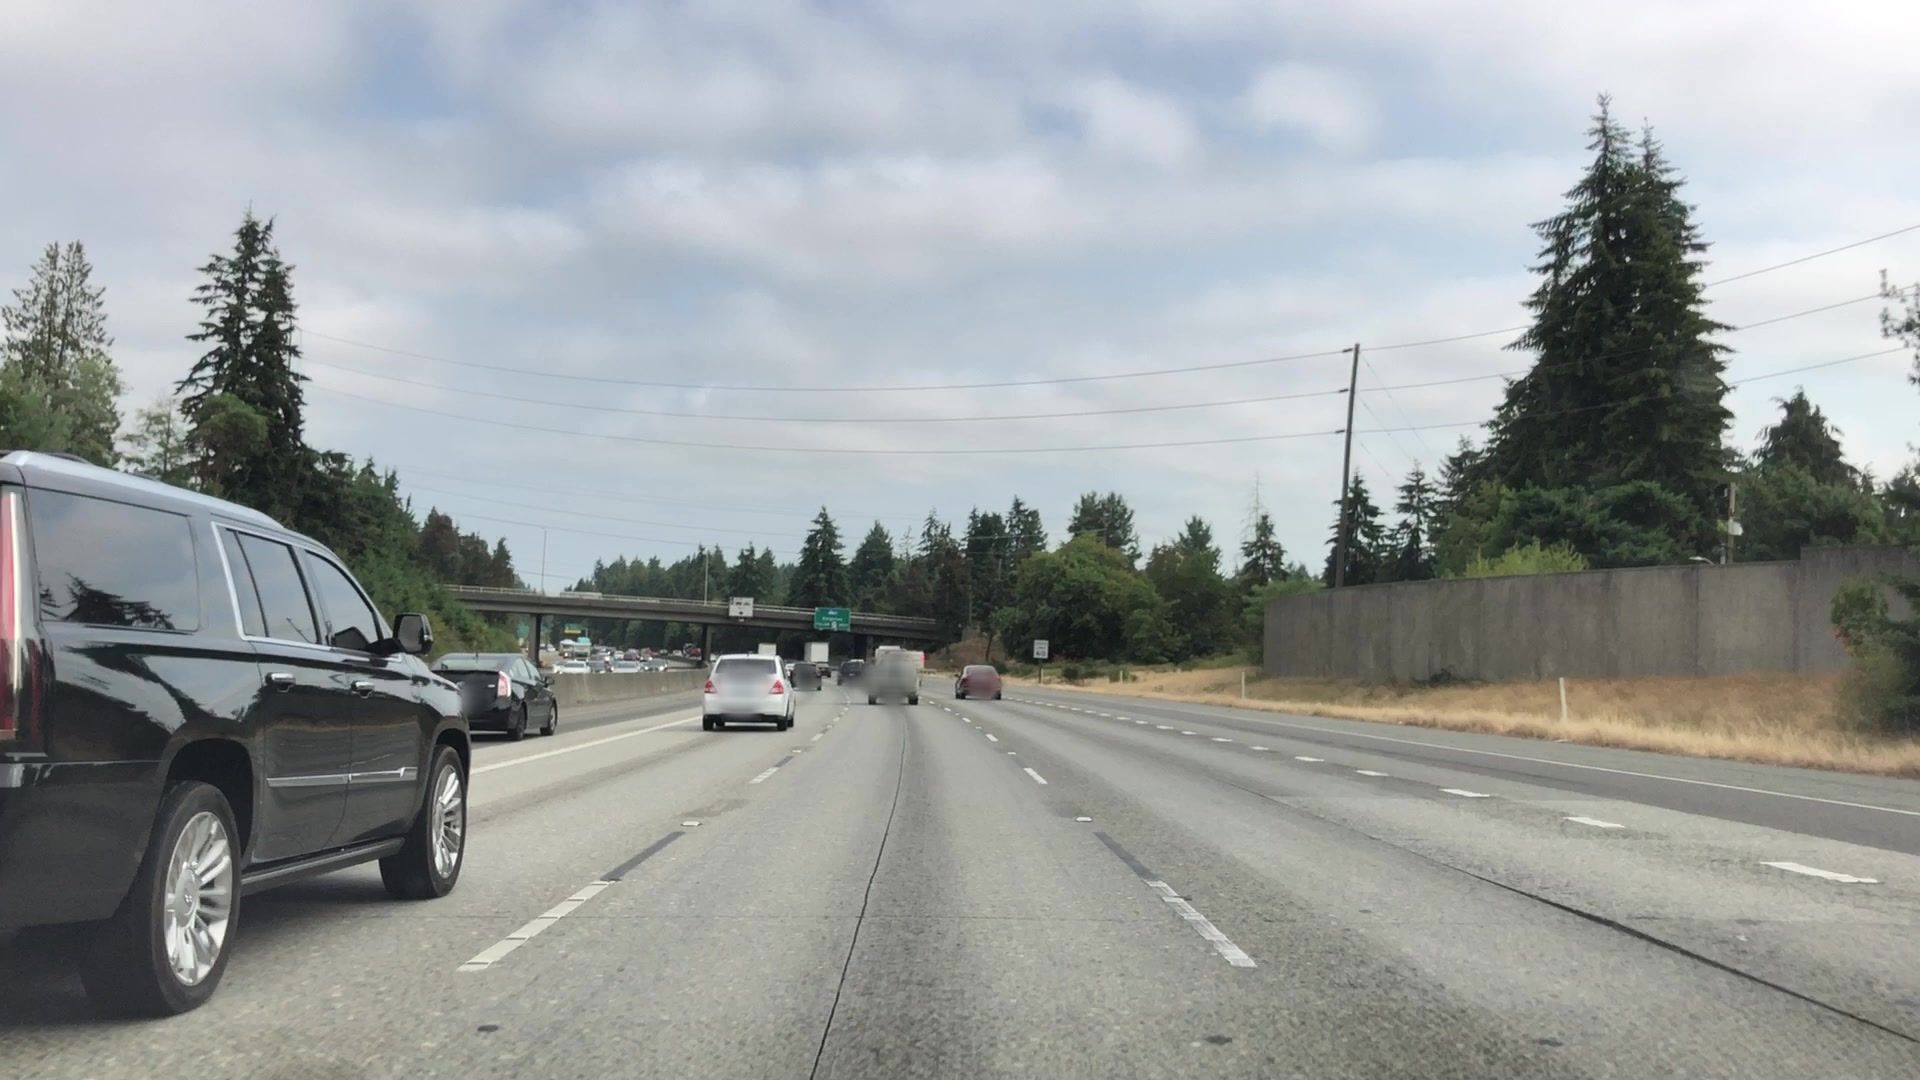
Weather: cloudy
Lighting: day
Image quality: good
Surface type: driving surface
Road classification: motorway
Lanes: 5
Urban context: urban centre
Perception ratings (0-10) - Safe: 1.18, Lively: 2.75, Beautiful: 4.02, Boring: 5.35, Depressing: 4.81, Wealthy: 6.16